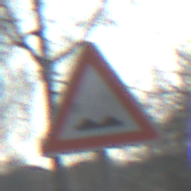
Verkehrszeichen: UnebeneFahrbahn
Umgebung: Outdoor, Suburban
Tageszeit: MorningAfternoon
Wetter: PartlyCloudy
Licht: Natural
Jahreszeit: NotSpecified
Kontrast: HighContrast